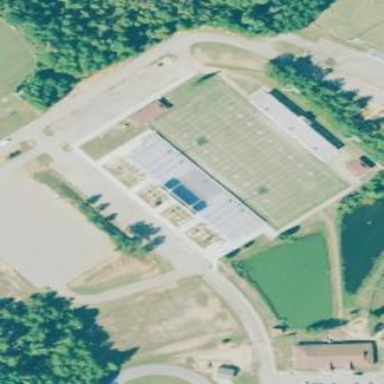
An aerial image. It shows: Bleachers on leisure land.